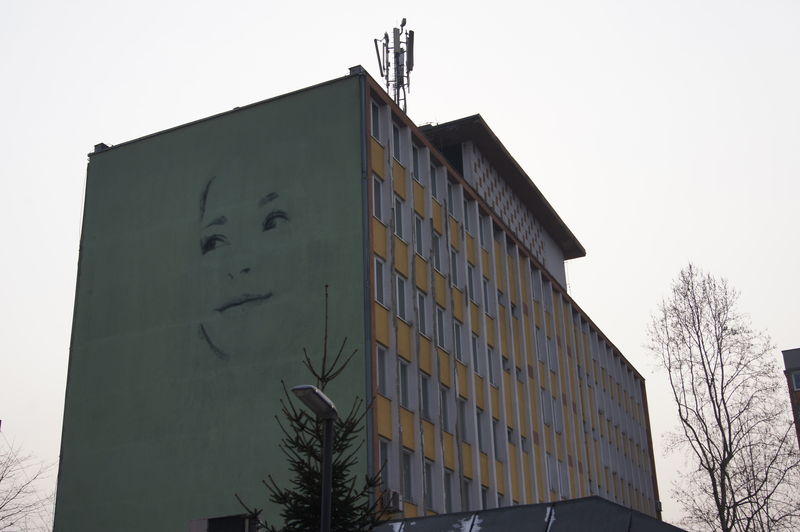
Titel: Character
Standort: Ljubljana
Schlagwörter: baum, himmel, weiß, gelb, grün, stadt, fenster, frau, grau, laterne, mund, nase, schwarz, blick, gebäude, haus, malerei, jung, wand, augen, gesicht, portrait, porträt, kalt, augenbrauen, lippen, lächeln, fassade, modern, winter, wandgemälde, wandmalerei, umriss, foto, eckig, links, seite, tanne, kunst, rechteckig, antenne, hochhaus, aug, fru, graffiti, ddr, spray, streetart, mun, wetanne, tagg, ädte